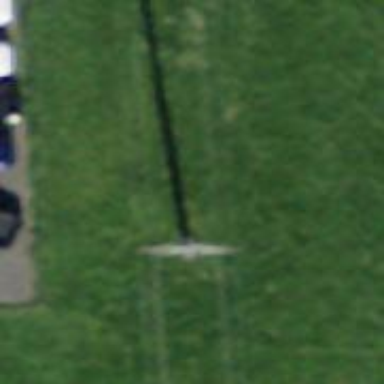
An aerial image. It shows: Concrete power pole.